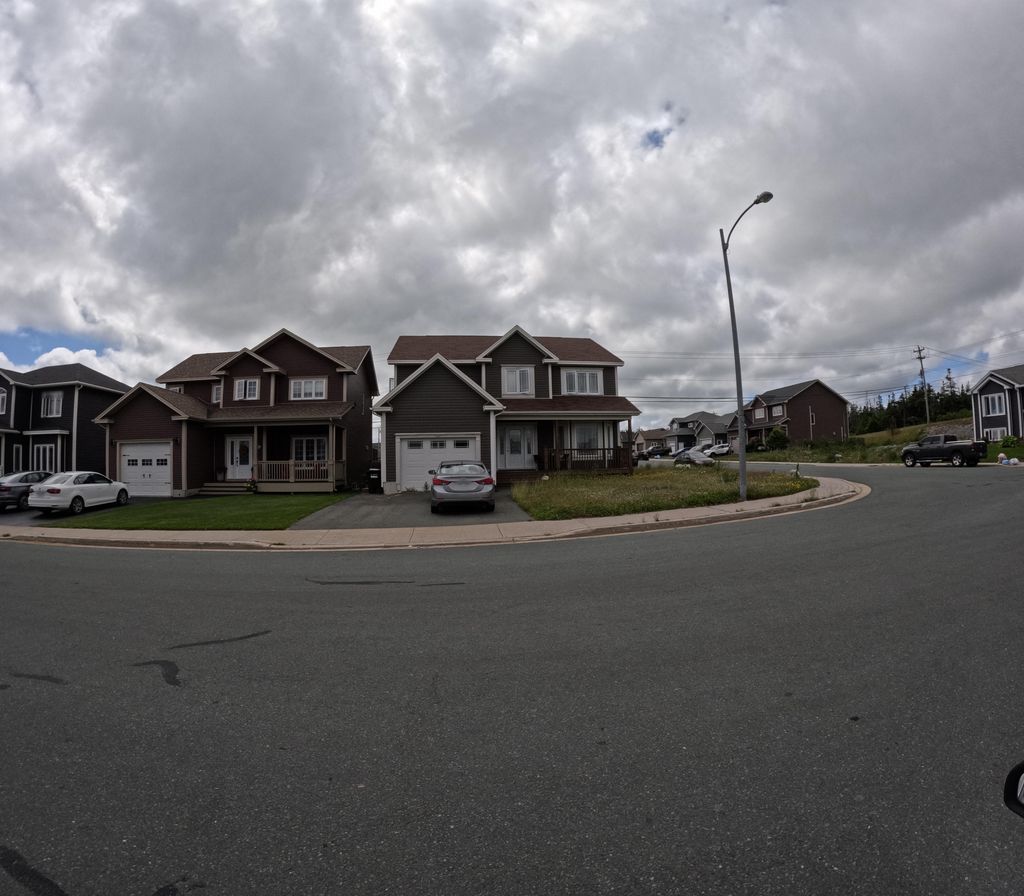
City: st_johns